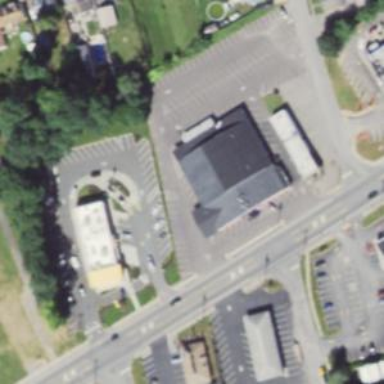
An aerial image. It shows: Building with bowling alley inside.